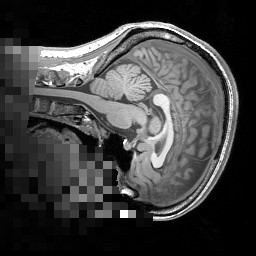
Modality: T1w
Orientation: sagittal
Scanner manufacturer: siemens
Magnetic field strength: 3 T
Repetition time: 1.5 s
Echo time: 0.00291 s